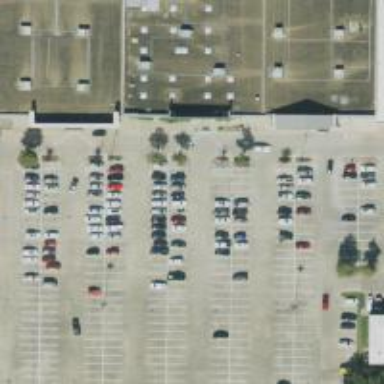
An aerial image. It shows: Parking space is available.